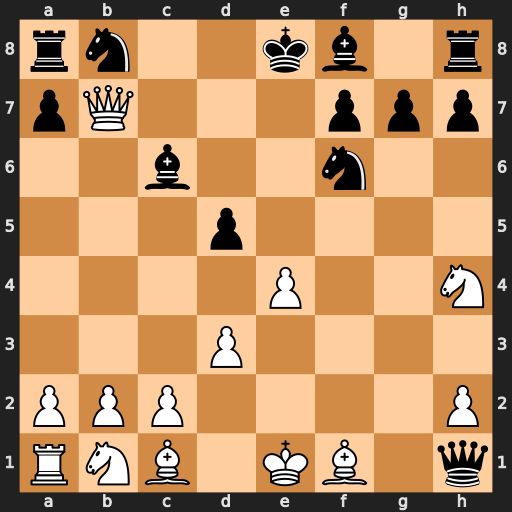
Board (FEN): rn2kb1r/pQ3ppp/2b2n2/3p4/4P2N/3P4/PPP4P/RNB1KB1q
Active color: w
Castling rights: Qkq
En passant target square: -
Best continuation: Qc8+ Ke7 Nf5#